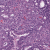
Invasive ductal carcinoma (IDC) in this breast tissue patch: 0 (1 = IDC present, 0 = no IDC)